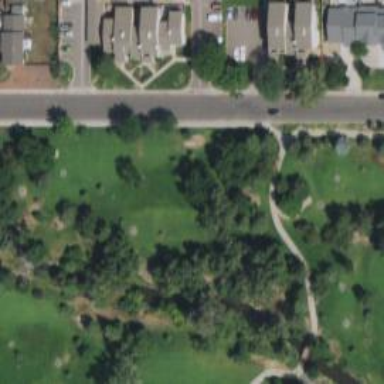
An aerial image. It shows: Disc golf basket.